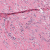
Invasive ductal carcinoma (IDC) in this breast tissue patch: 0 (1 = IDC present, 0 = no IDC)